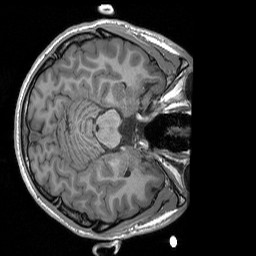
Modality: T1w
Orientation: axial
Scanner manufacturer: siemens
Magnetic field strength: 3 T
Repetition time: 1.76 s
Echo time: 0.0022 s